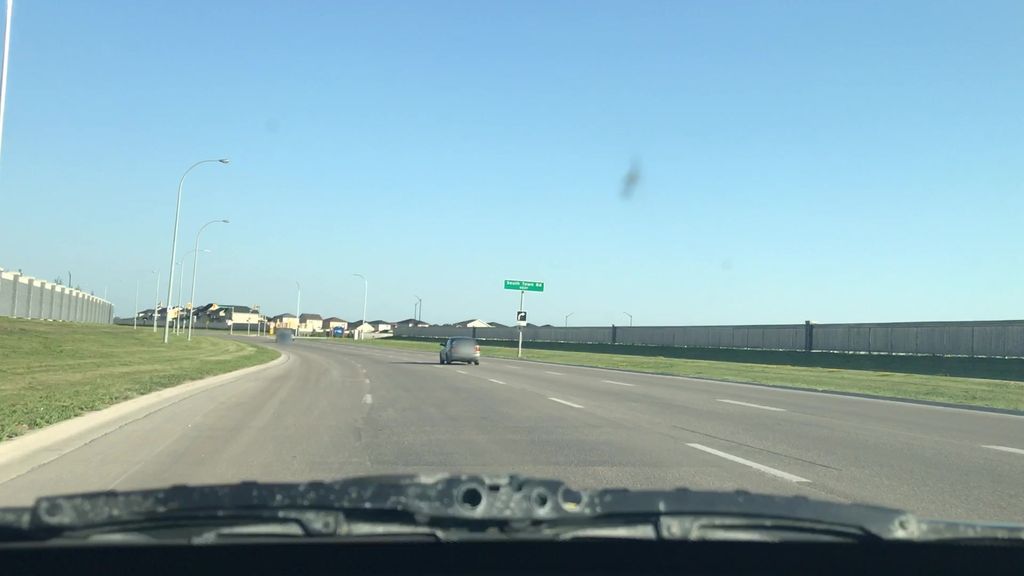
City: winnipeg